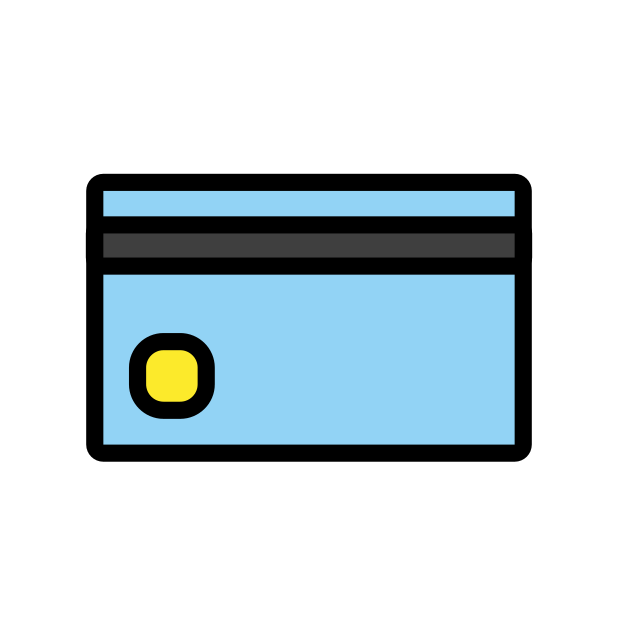
credit card